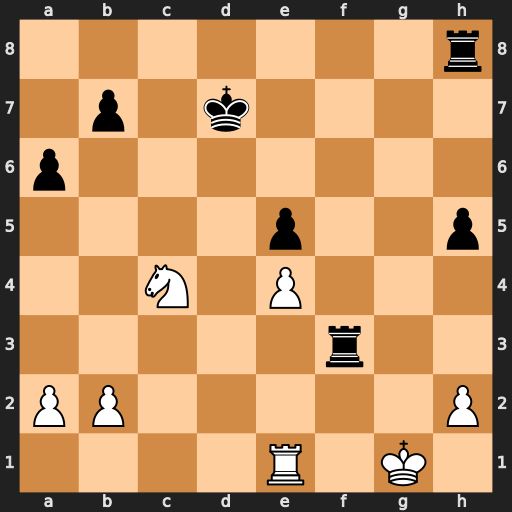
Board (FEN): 7r/1p1k4/p7/4p2p/2N1P3/5r2/PP5P/4R1K1
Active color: w
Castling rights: -
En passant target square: -
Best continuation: Nxe5+ Ke7 Nxf3